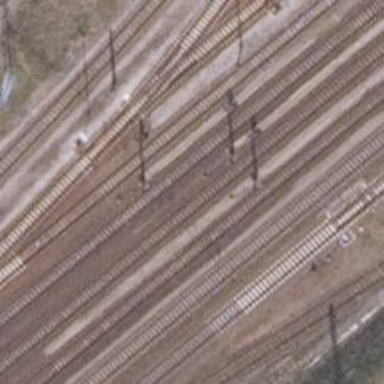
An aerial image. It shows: Railway signal.